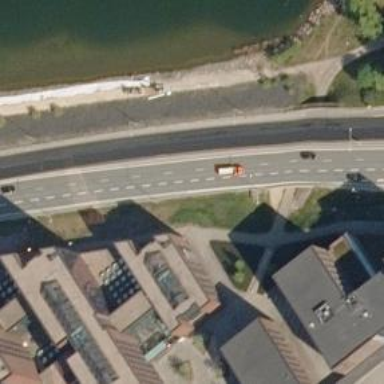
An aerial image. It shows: Asphalt motorway with embankment.